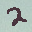
Label: 2